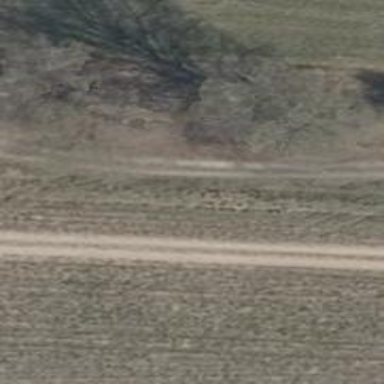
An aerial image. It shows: Sandy track road with grade 4 track type.